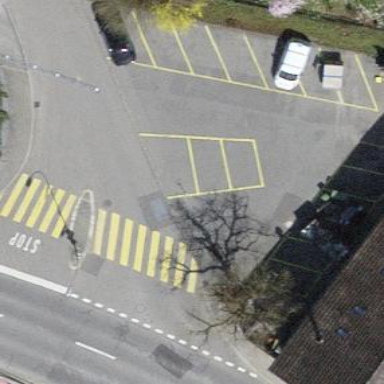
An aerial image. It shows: Parking area with asphalt surface.